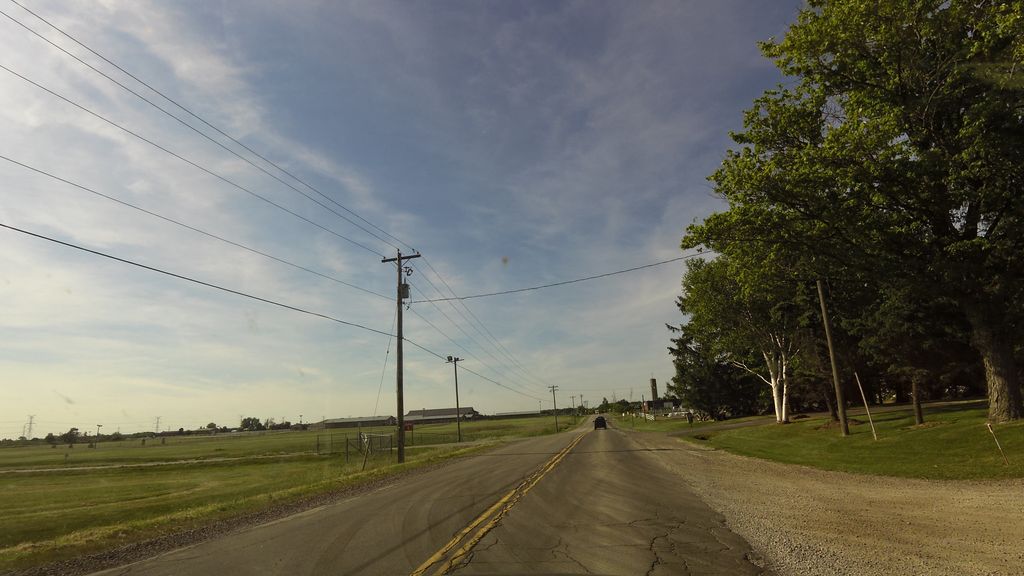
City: hamilton